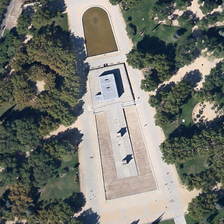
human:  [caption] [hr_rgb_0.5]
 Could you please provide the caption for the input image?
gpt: many green trees are in two sides of a rectangular square .

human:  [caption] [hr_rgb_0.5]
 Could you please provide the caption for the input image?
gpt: this a rectangle public square with some trees .

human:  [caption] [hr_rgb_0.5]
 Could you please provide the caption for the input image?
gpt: many green trees are in two sides of a rectangular square .

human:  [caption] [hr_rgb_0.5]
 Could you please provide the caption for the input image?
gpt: the public squareos ground is grey and the trees with grass are green .

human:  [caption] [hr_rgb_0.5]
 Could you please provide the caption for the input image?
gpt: this a rectangle public square with some trees .